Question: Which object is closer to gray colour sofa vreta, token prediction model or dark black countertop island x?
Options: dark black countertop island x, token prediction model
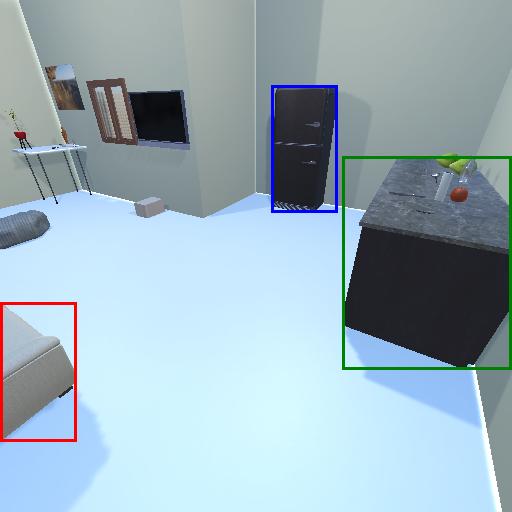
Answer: dark black countertop island x